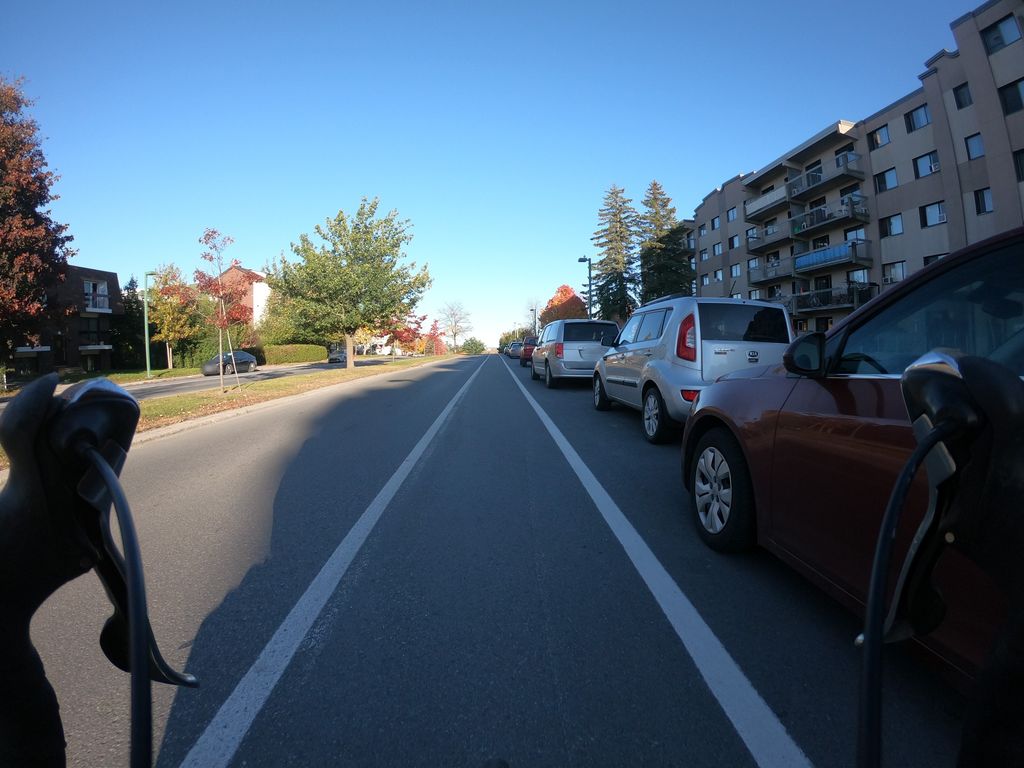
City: ottawa-gatineau